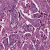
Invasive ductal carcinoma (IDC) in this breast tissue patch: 1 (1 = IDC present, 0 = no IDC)